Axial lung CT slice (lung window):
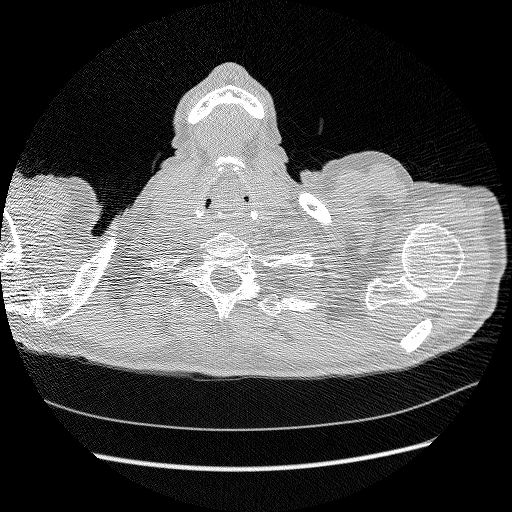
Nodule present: no